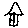
Label: house